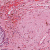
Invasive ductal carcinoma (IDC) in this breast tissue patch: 0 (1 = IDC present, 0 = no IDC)